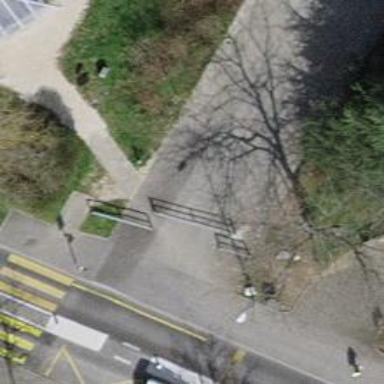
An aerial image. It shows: Footway with surface of fine gravel.